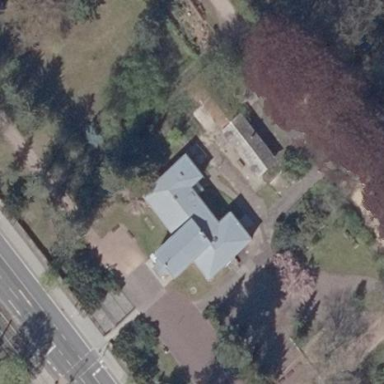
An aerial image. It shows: Yellow chapel serving as funeral hall.